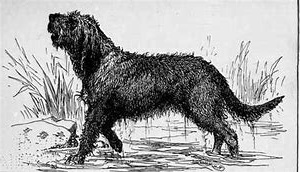
Label: otterhound, otter hound